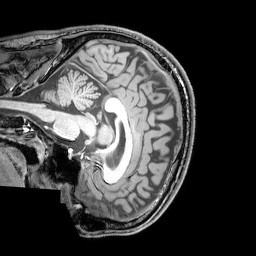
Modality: T1w
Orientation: sagittal
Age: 25
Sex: male
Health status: healthy
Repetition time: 0.081 s
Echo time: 0.037 s